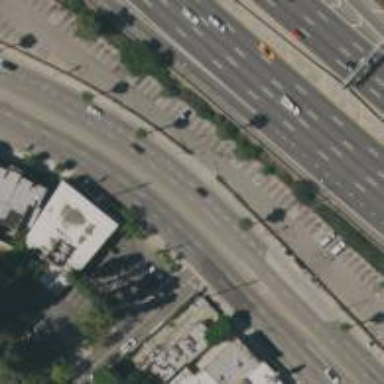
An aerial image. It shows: Primary highway.